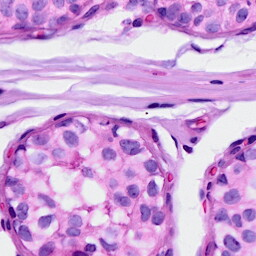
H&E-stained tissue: Breast